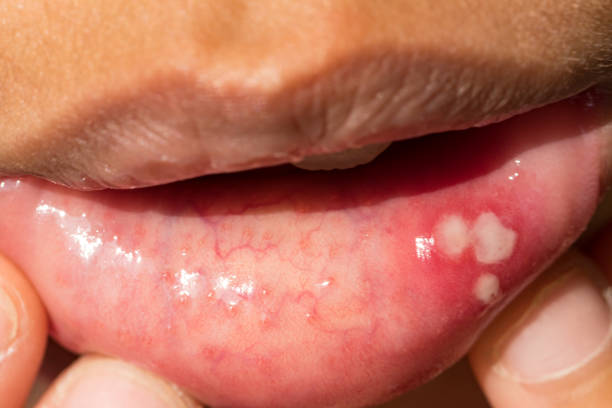
Condition: Mouth Ulcer